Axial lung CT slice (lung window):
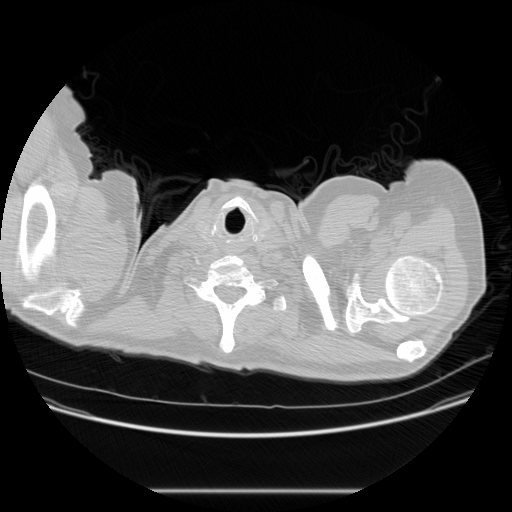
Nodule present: no